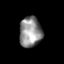
Tissue: skin
Cell type: Epithelial cells
Senescence score: 0.2239
Nuclear area (px): 663
Mean DAPI intensity: 143.06